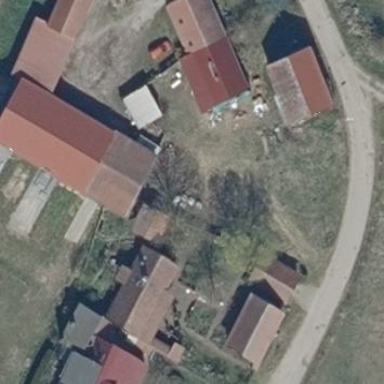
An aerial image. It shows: Simple house.